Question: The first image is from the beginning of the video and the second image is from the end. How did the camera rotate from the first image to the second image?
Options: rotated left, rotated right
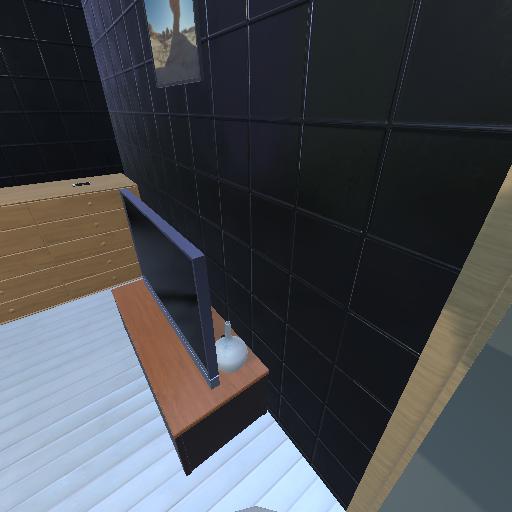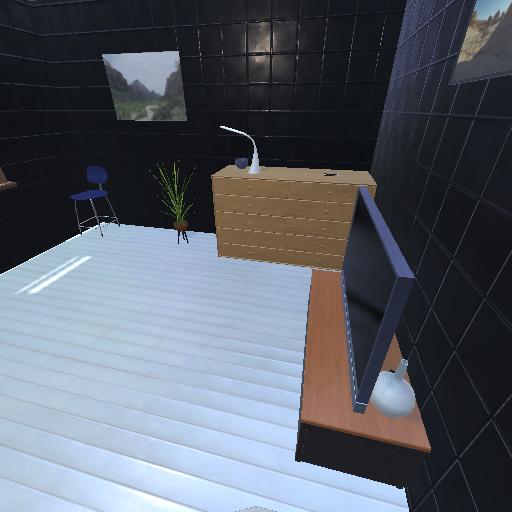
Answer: rotated left